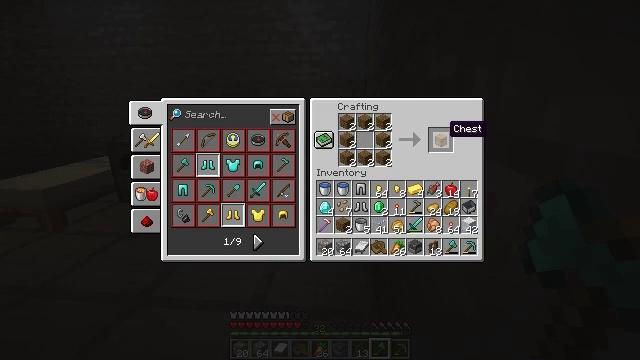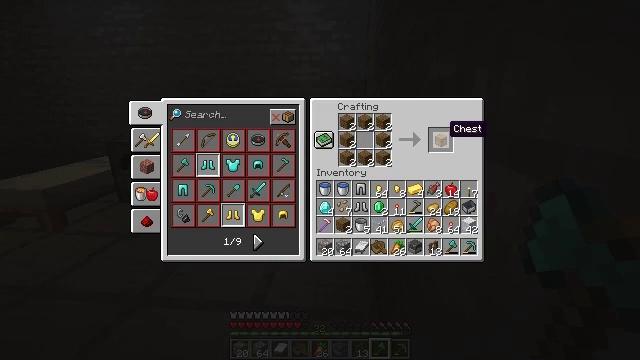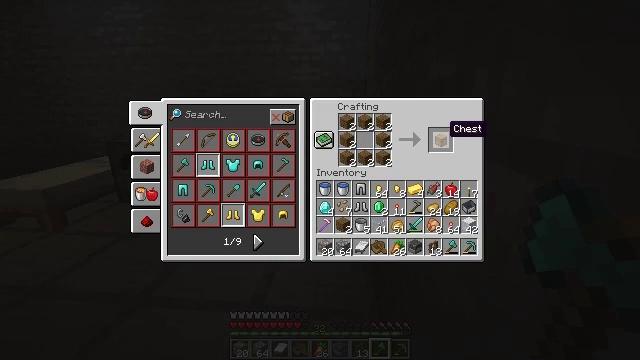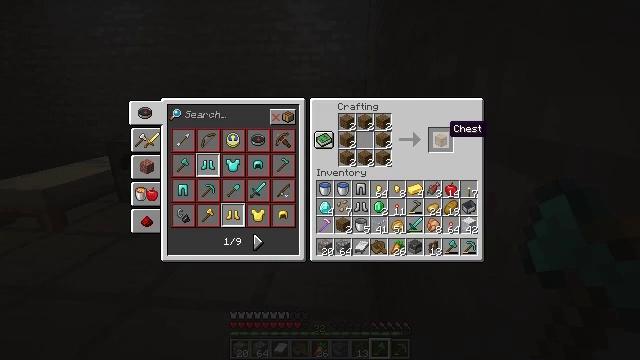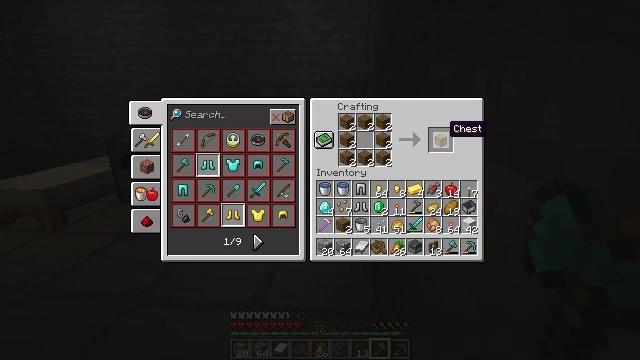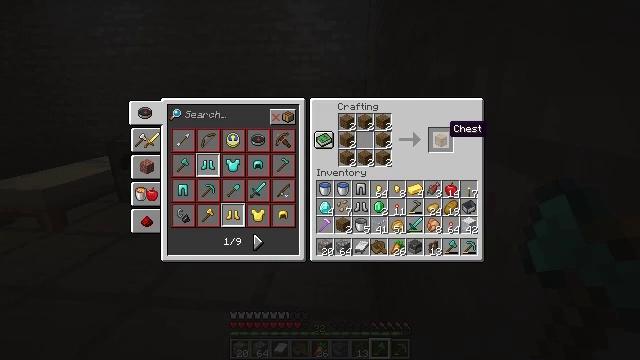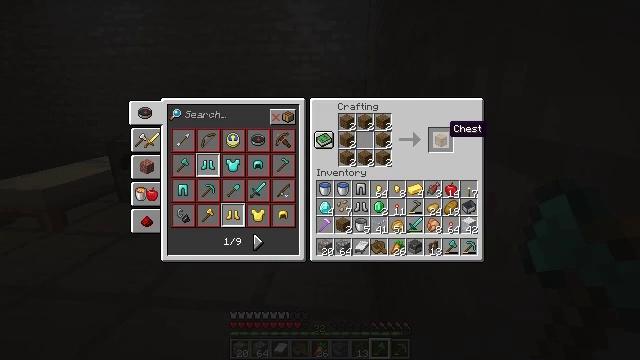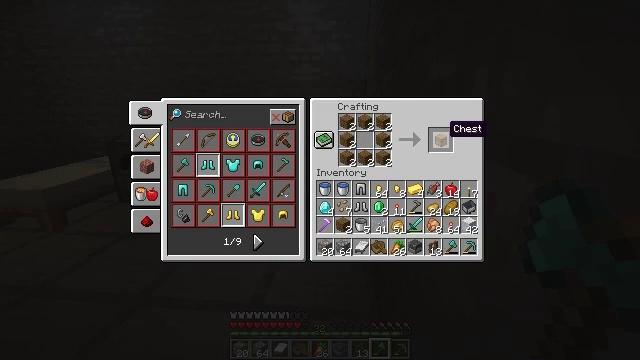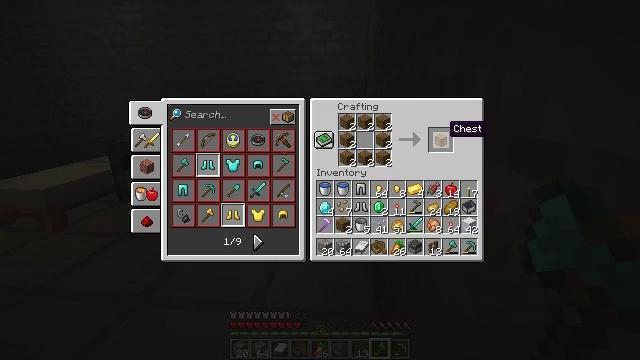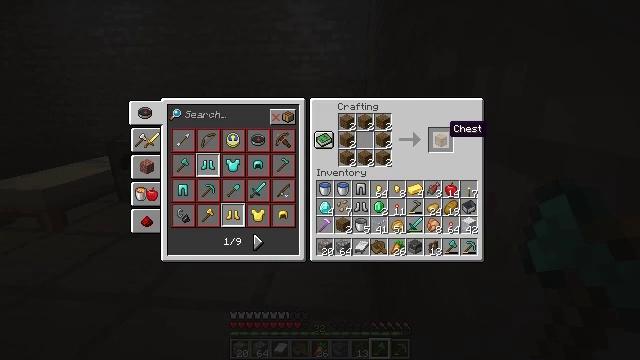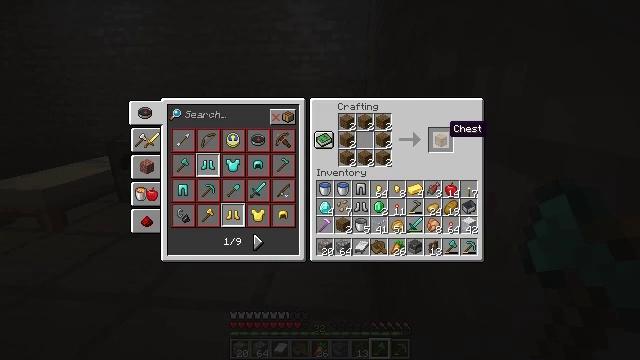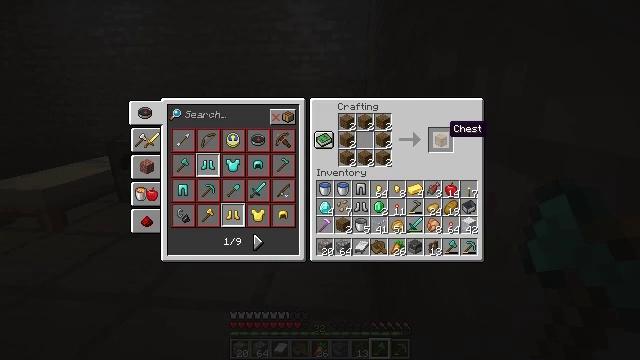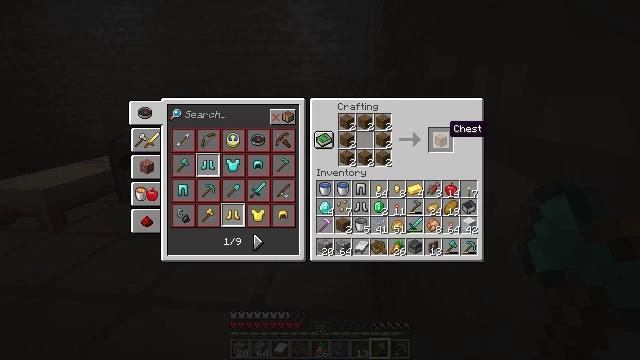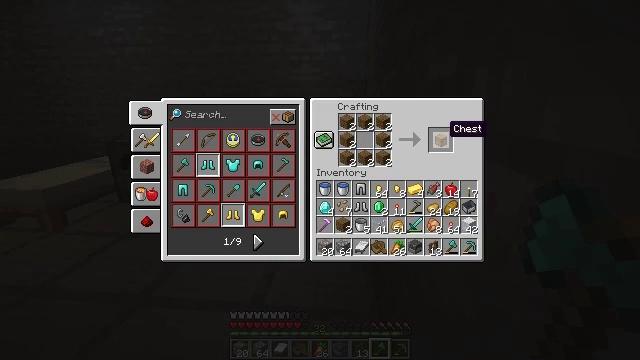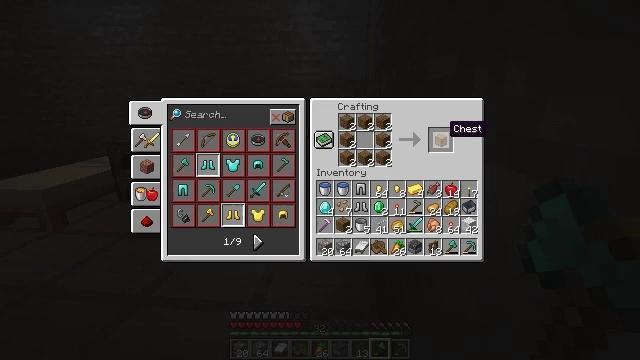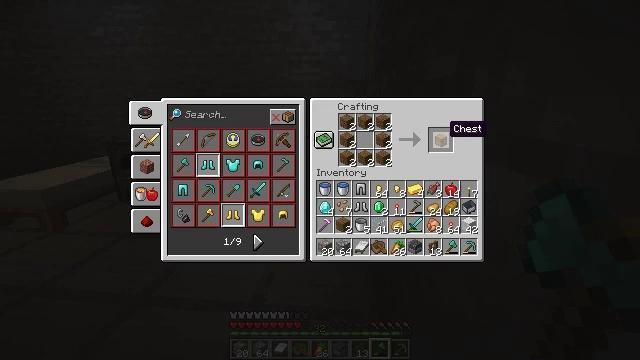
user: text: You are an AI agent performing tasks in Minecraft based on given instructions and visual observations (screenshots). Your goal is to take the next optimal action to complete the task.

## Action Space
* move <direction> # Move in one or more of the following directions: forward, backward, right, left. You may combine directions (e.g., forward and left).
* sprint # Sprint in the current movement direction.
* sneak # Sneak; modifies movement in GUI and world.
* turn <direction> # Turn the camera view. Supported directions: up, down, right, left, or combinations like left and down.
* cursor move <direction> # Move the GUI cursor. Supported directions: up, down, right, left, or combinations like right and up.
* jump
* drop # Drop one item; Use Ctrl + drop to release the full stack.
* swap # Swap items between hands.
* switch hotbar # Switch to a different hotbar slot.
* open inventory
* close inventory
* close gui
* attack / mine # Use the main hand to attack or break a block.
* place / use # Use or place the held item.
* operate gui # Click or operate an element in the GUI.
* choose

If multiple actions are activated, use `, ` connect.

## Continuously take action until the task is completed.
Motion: motion action
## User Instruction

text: Drop a spruce boat.
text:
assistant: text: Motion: no_op
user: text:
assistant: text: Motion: no_op
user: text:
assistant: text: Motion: no_op
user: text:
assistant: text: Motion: no_op
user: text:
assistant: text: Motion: no_op
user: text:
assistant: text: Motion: no_op
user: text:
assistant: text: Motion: no_op
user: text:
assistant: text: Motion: no_op
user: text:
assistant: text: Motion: no_op
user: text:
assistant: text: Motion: no_op
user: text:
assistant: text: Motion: no_op
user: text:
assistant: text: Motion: no_op
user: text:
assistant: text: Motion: no_op
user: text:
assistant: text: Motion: no_op
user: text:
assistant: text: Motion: no_op
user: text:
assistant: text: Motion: no_op
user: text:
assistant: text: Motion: no_op
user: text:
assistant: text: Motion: no_op
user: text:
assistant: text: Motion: no_op
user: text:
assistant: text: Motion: no_op
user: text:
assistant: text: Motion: no_op
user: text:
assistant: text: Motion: no_op
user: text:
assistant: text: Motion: no_op
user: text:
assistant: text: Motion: no_op
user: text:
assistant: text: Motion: sneak
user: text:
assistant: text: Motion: sneak
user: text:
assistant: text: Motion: sneak
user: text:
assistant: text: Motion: sneak
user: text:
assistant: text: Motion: sneak
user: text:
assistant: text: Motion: sneak